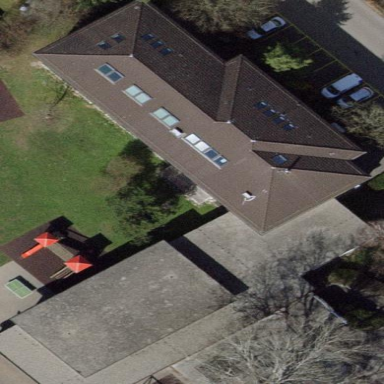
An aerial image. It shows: School building.